Question: I would like to achieve this ribbon using CSS3:

Is there a way to create "distorted" rectangles in CSS 3 or should I go for triangles?
I'm pretty new to CSS3. What would be the easiest way to achieve this ribbon?
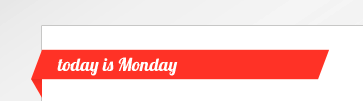
Answer: I've had some luck with this tool: <URL>
In your case, you will have both a ':before', and an ':after' with different arrow configurations.
Lastly, note that to get a pointed arrow, you use a border on one side of 4. But to get a diagonal line, you simply use a border on 2 adjacent sides, and no border on the other sides.
Good luck!